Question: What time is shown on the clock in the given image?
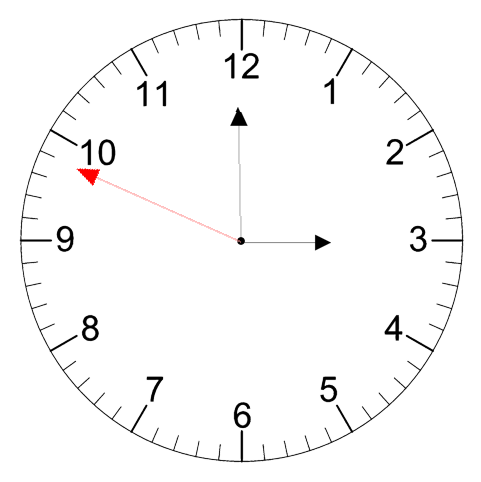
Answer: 02:59:49